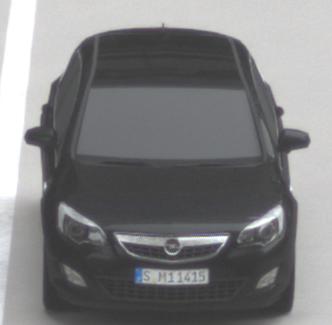
Make: Opel
Model: Astra 1.4 ecoFlex
Detailed model: Astra (J)
Model produced from: 2009/12
Model produced until: 2010/12
Doors: 5
Color: black
Road condition: dry road
Daytime: midday
Contrast: low contrast